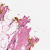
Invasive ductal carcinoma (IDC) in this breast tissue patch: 0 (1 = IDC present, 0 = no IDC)